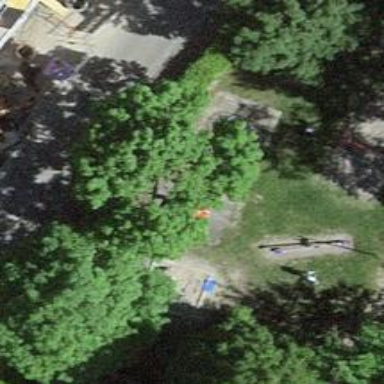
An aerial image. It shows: Playground with roundabout.